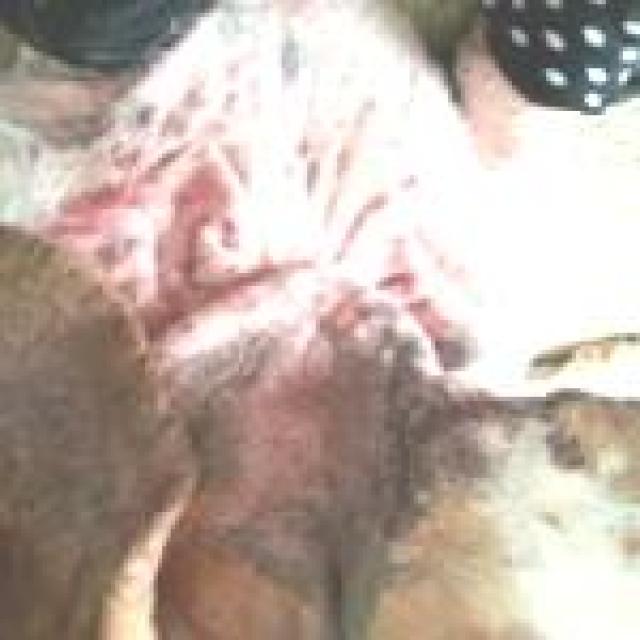
Canine fungal skin infection — characterized by alopecia, scaling, crusting, and circular lesions. Common agents include Malassezia and Candida species.